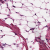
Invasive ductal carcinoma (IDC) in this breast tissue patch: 1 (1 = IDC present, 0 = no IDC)